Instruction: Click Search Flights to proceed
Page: home
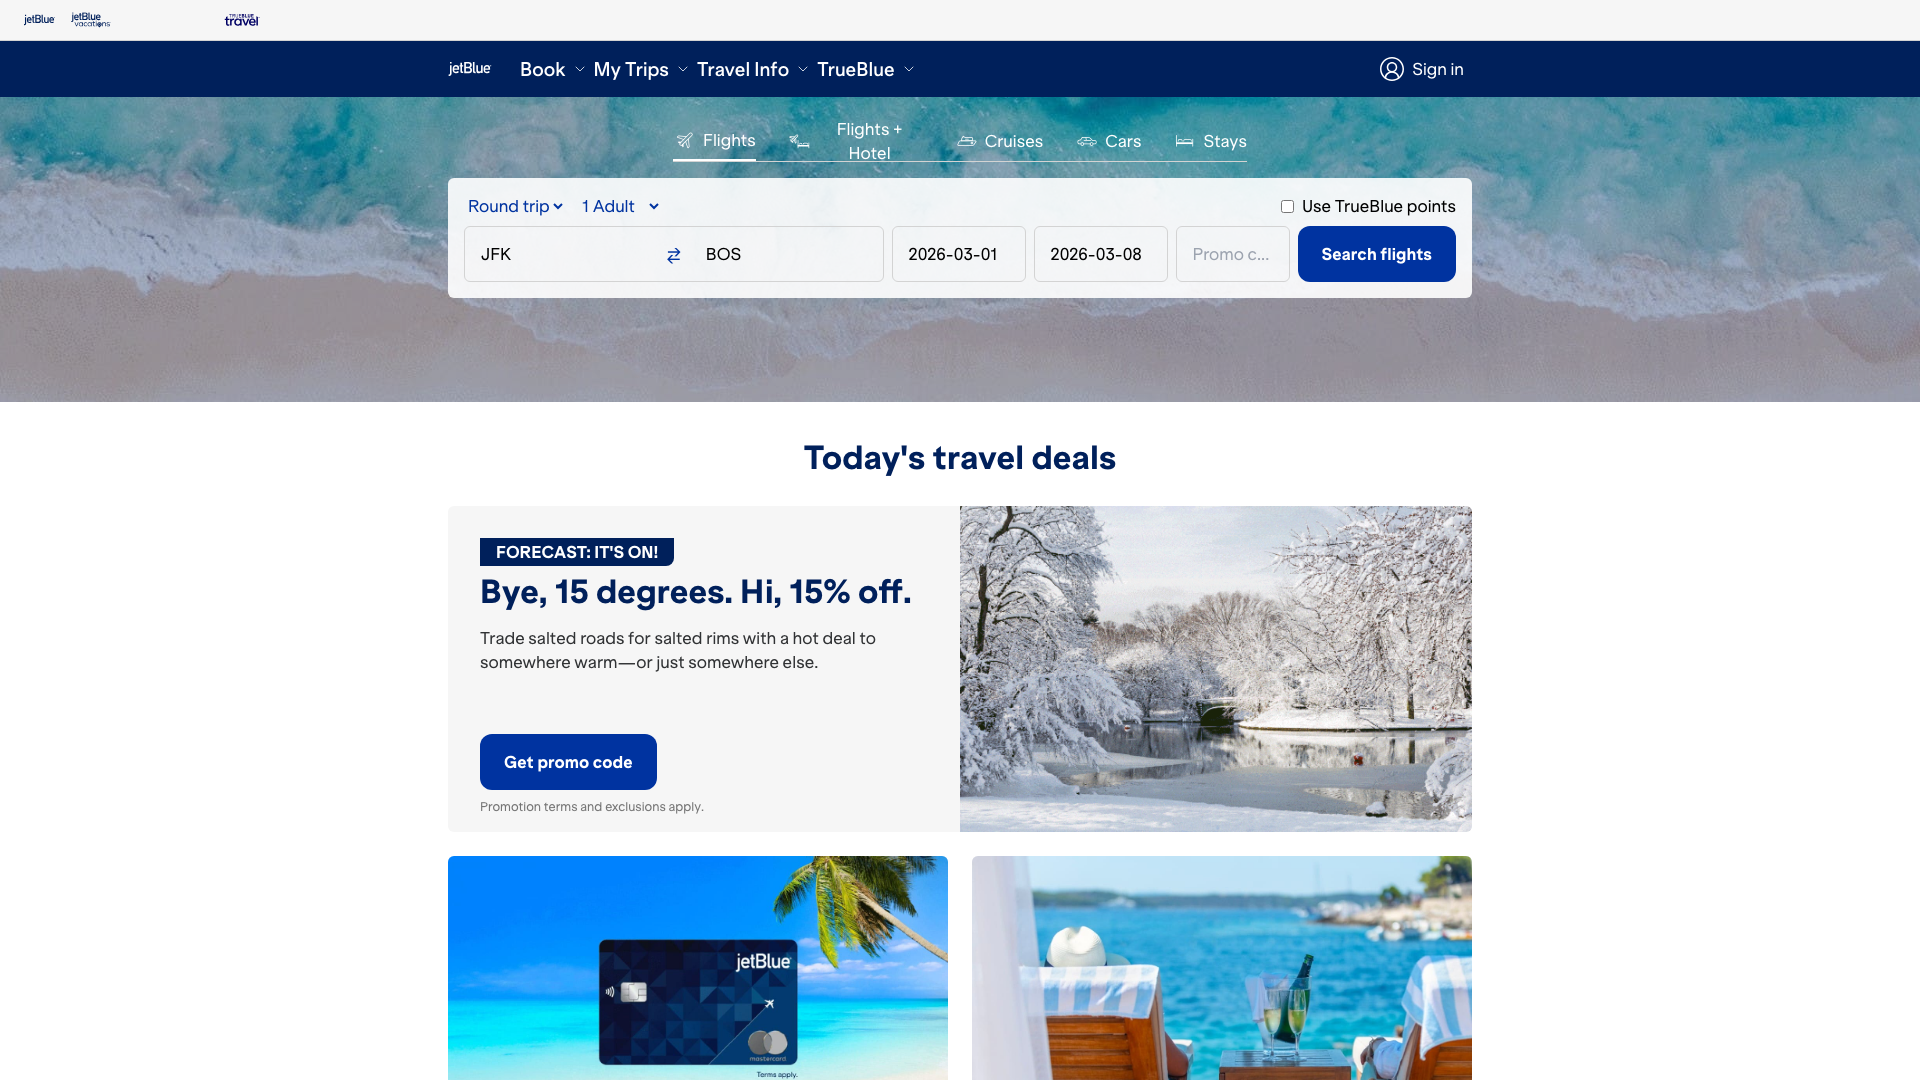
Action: click